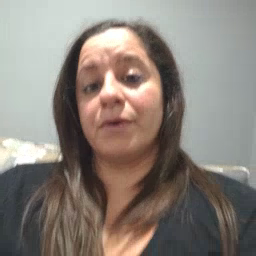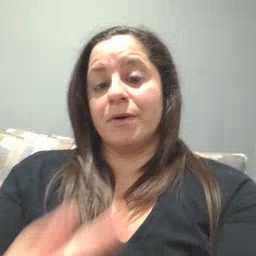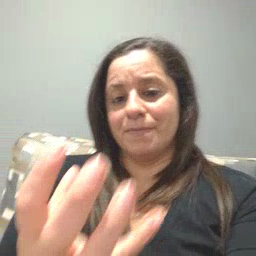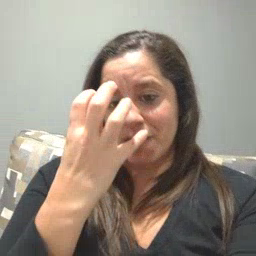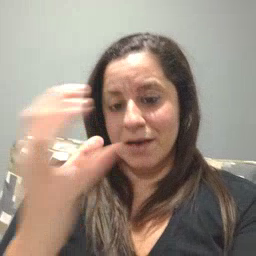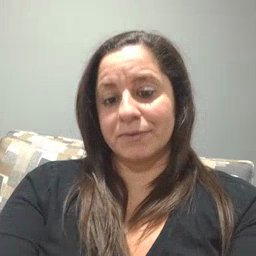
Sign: mad